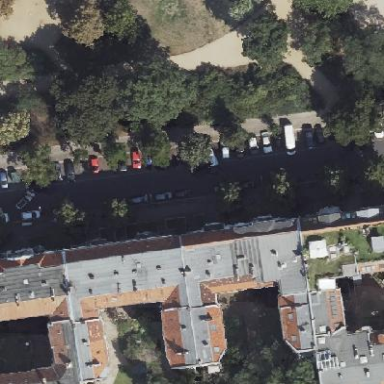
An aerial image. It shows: Street side parking area.